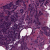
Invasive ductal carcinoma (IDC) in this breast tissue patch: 1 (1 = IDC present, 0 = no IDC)